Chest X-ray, PA view. Patient: 39 years old, sex M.
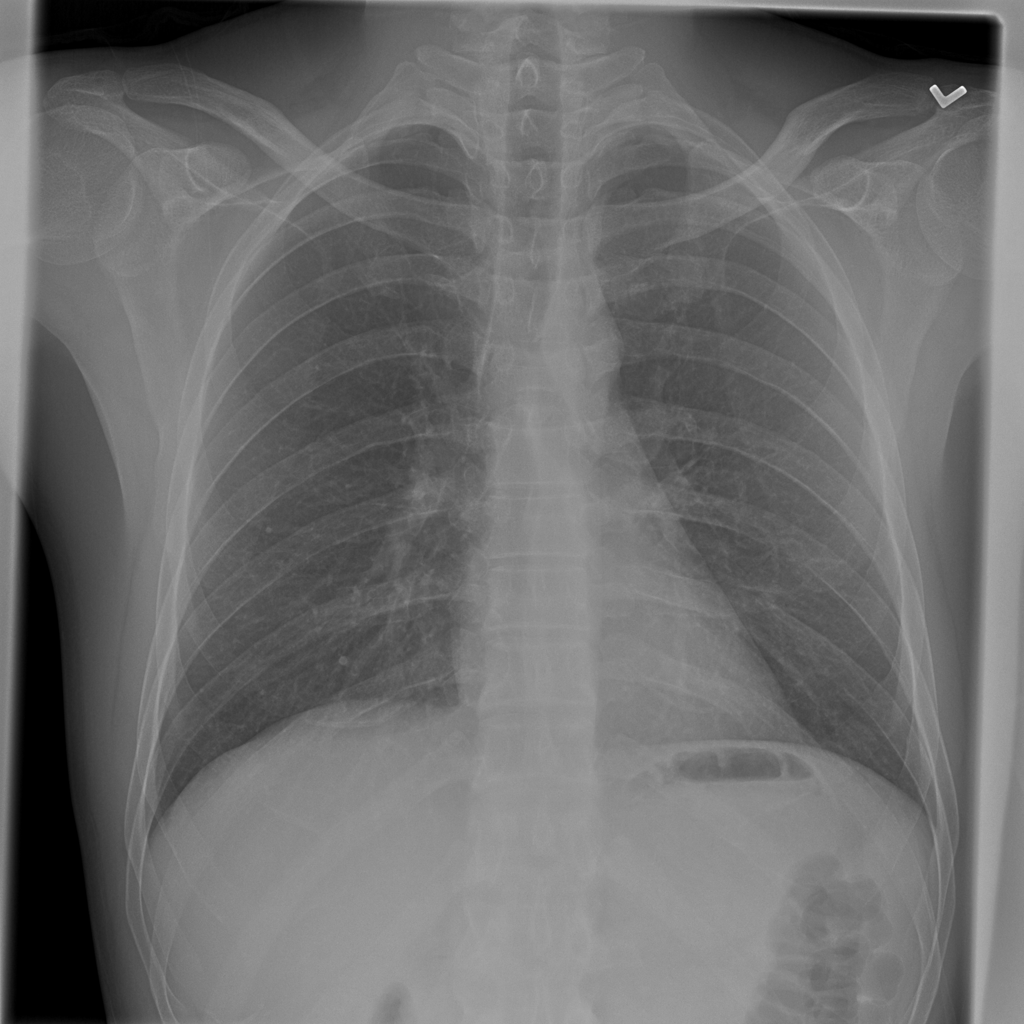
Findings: No Finding